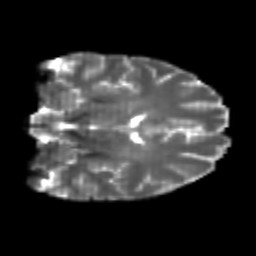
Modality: T2w
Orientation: coronal
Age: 22
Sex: female
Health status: healthy
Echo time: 0.074 s